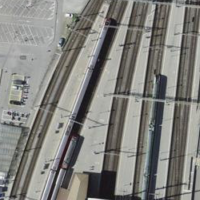
EUNIS habitat code: 57
Species observed at this site:
Cotinus coggygria
Grus grus